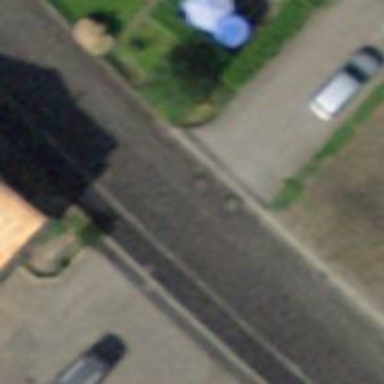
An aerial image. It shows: Driveway.